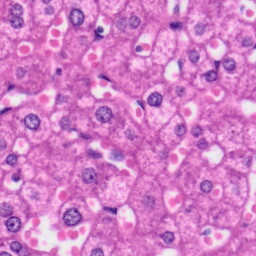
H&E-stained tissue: Liver